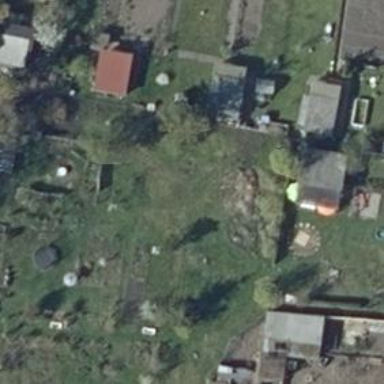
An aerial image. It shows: Allotments area.